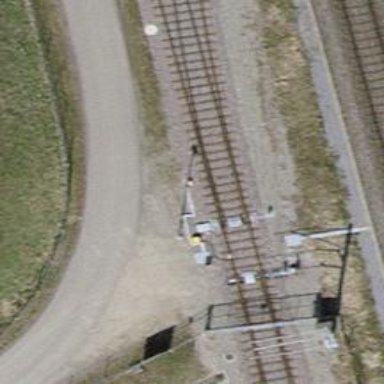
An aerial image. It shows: Railway switch.